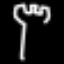
Label: fork